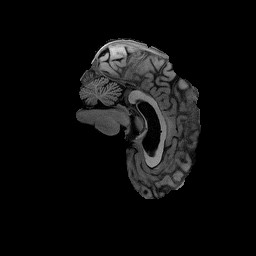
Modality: T1w
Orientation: sagittal
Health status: healthy